Question: I am trying to plot a several histogram on the same plot but I figured out that some colors are assigned to different series, which bother me a little. Is there a way of forcing color bars to be unique ?
That works for small data set, but when I use a lot of data, I see this problem coming back
here is an example, the blue color is assigned twice to two different data samples

All the examples and the solutions to attribute colors to histograms in matplotlib (at least those I found) are suggesting to normalize x axis between 0 and 1 like <URL> , but this is not what I want to have because it is very important to have the real values in my case.
Is there another solution ?
Thanks
One solution I came with is to convert a cmap palette to a numpy array and use pyplot hist color by calling this palette
'''
N = len(list_of_samples)
sample_colors = cm.get_cmap('RdYlBu', N)
palette = sample_colors(np.arange(N))
'''
But this works only for hist for plot function I got this error message
'''
ValueError: to_rgba: Invalid rgba arg "[[ 0.64705884 0. 0.<PHONE> 1. ]
[ 0.89187675 <PHONE> 0.20000001 1. ]
[ 0.98711484 0.64593837 0.36358543 1. ]
[ 0.99719888 0.91316527 0.61736696 1. ]
[ 0.91316529 0.96638656 0.90868344 1. ]
[ 0.63977591 0.82633053 0.90028011 1. ]
[ 0.34957983 0.55294117 0.75462185 1. ]
[ 0.<PHONE> 0.21176471 0.58431375 1. ]]"
only length-1 arrays can be converted to Python scalars
'''
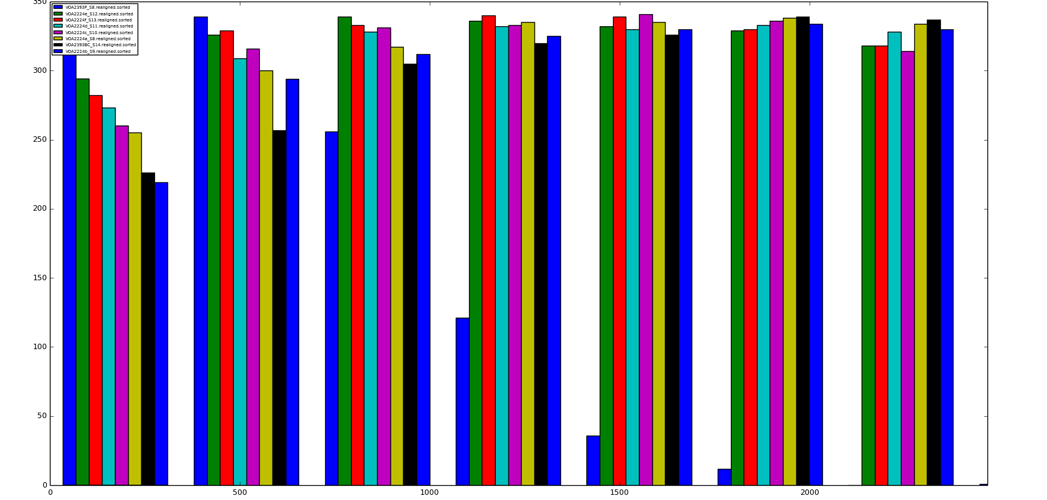
Answer: A solution for histograms is as follows:
'''
import pylab as pl
N, bins, patches = pl.hist(pl.rand(1000), 20)
jet = pl.get_cmap('jet', len(patches))
for i in range(len(patches)):
patches[i].set_facecolor(jet(i))
'''
Result:

I hope that's what you are looking for.